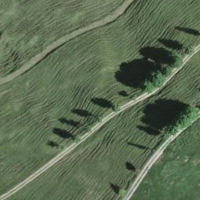
EUNIS habitat code: 41
Species observed at this site:
Veronica serpyllifolia